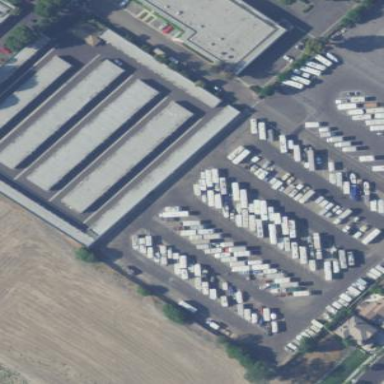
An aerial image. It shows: Storage rental shop.